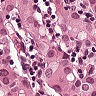
Metastatic tissue present: yes